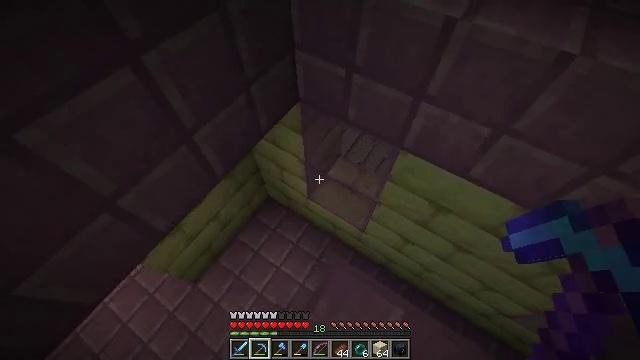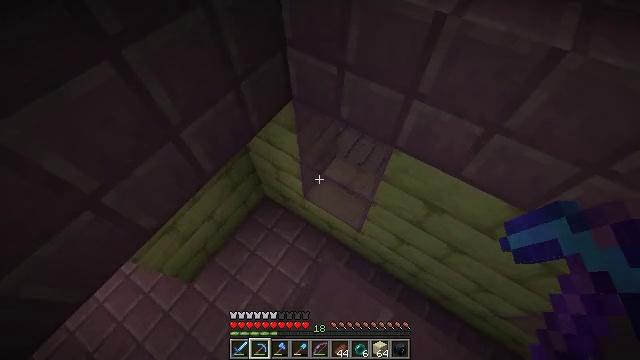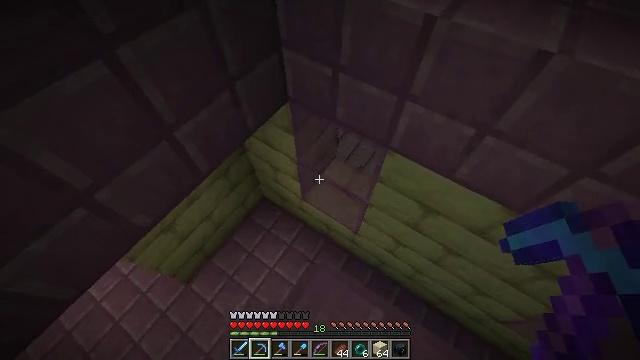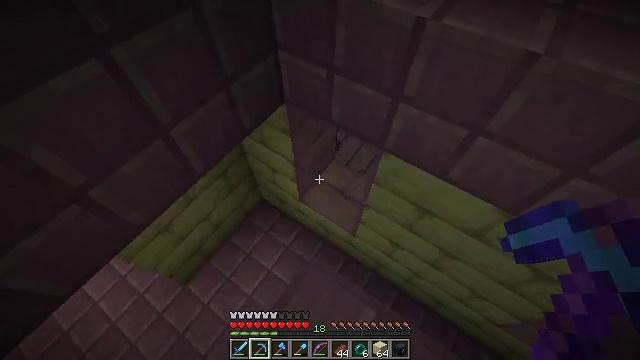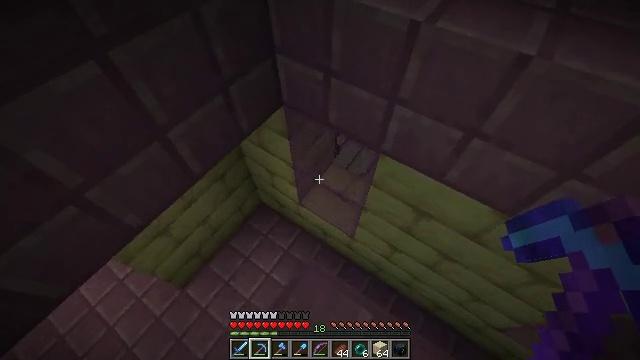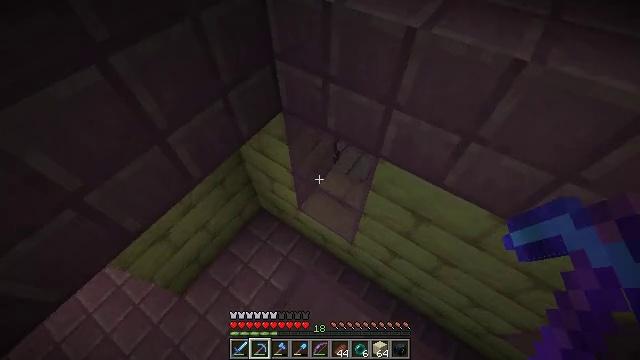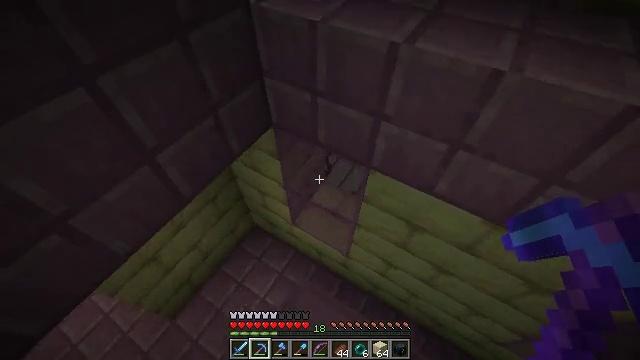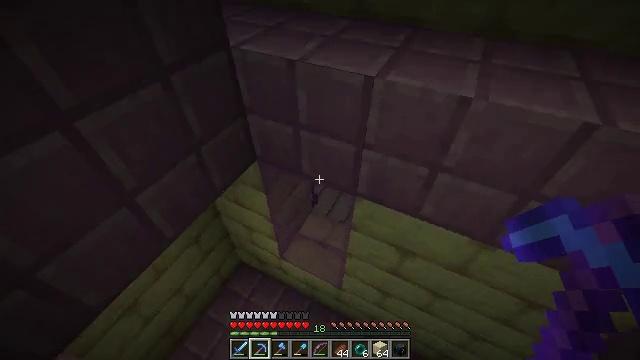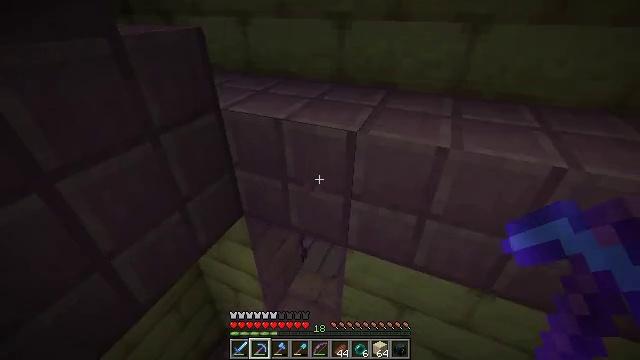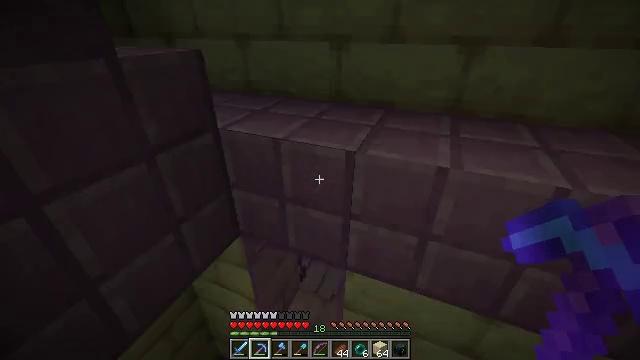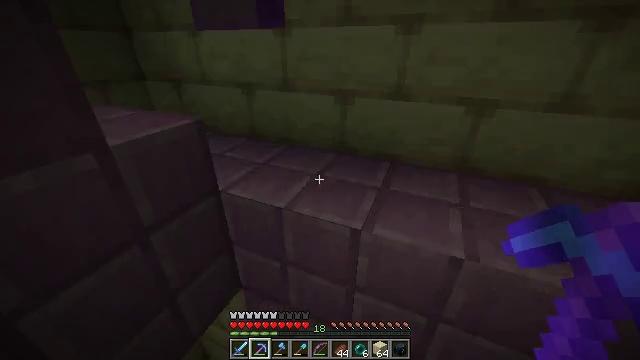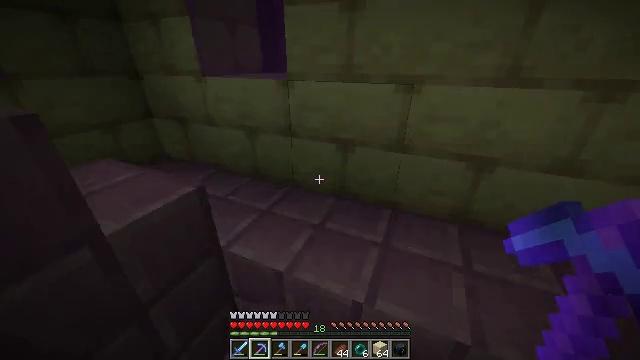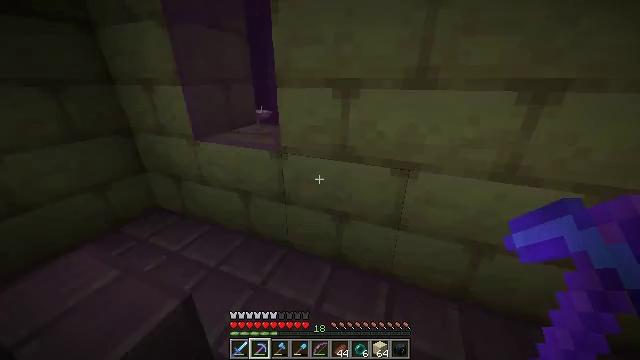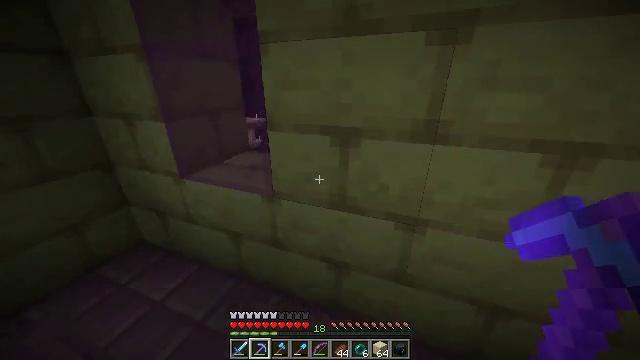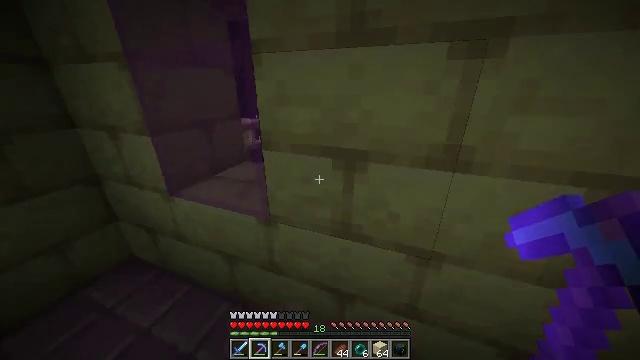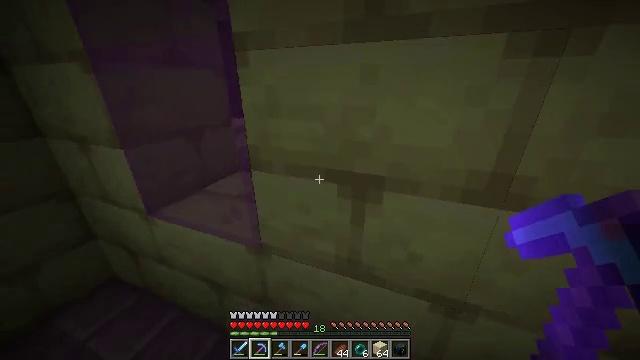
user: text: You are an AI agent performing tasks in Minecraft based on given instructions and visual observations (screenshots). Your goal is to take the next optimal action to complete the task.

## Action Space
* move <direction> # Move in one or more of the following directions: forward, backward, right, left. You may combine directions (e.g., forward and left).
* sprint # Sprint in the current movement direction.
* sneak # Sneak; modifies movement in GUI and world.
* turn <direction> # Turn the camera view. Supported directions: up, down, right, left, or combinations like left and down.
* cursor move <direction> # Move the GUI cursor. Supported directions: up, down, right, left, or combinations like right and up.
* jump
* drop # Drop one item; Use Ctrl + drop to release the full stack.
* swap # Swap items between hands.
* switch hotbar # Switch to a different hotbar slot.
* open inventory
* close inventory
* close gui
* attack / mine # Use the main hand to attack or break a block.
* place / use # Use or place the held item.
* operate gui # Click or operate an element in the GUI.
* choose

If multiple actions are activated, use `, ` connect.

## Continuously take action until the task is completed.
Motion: motion action
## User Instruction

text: Get end stone bricks for building or crafting.
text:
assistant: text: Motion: move back and move right
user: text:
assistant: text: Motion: no_op
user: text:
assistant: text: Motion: no_op
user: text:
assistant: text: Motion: no_op
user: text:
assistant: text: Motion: turn up
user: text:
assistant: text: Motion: turn right and up
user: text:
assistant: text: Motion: turn right and up
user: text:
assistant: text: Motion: sprint, turn right and up
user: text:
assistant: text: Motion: move forward, sprint, turn up
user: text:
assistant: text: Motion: move forward, sprint, turn up, jump
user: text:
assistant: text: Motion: move forward, sprint, turn up, jump
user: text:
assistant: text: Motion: move forward, sprint, turn right and up, jump
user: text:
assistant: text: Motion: move forward, sprint, turn right and up, jump
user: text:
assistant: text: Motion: move forward, sprint
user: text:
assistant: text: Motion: move forward, sprint
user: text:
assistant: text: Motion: move forward, sprint
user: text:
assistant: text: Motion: move forward, sprint, turn right and down
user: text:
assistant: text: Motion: move forward, turn right and down
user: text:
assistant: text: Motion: turn right and down
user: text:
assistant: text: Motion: turn right, attack / mine
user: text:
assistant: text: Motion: turn right and down, attack / mine
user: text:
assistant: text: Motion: turn right and down, attack / mine
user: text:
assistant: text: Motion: turn right and down, attack / mine
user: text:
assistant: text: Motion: move right, turn right, attack / mine
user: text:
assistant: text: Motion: move right, attack / mine
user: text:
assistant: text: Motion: turn left, attack / mine
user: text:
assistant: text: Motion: turn left, attack / mine
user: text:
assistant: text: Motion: turn left and down, attack / mine
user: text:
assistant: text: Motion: turn left, attack / mine
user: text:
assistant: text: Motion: attack / mine